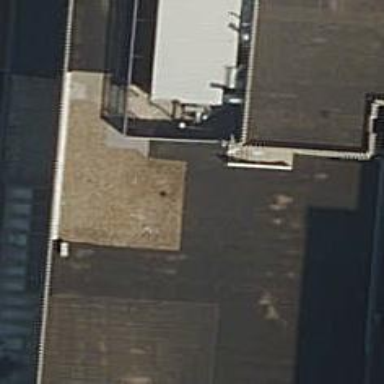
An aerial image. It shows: Part of building.